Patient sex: M
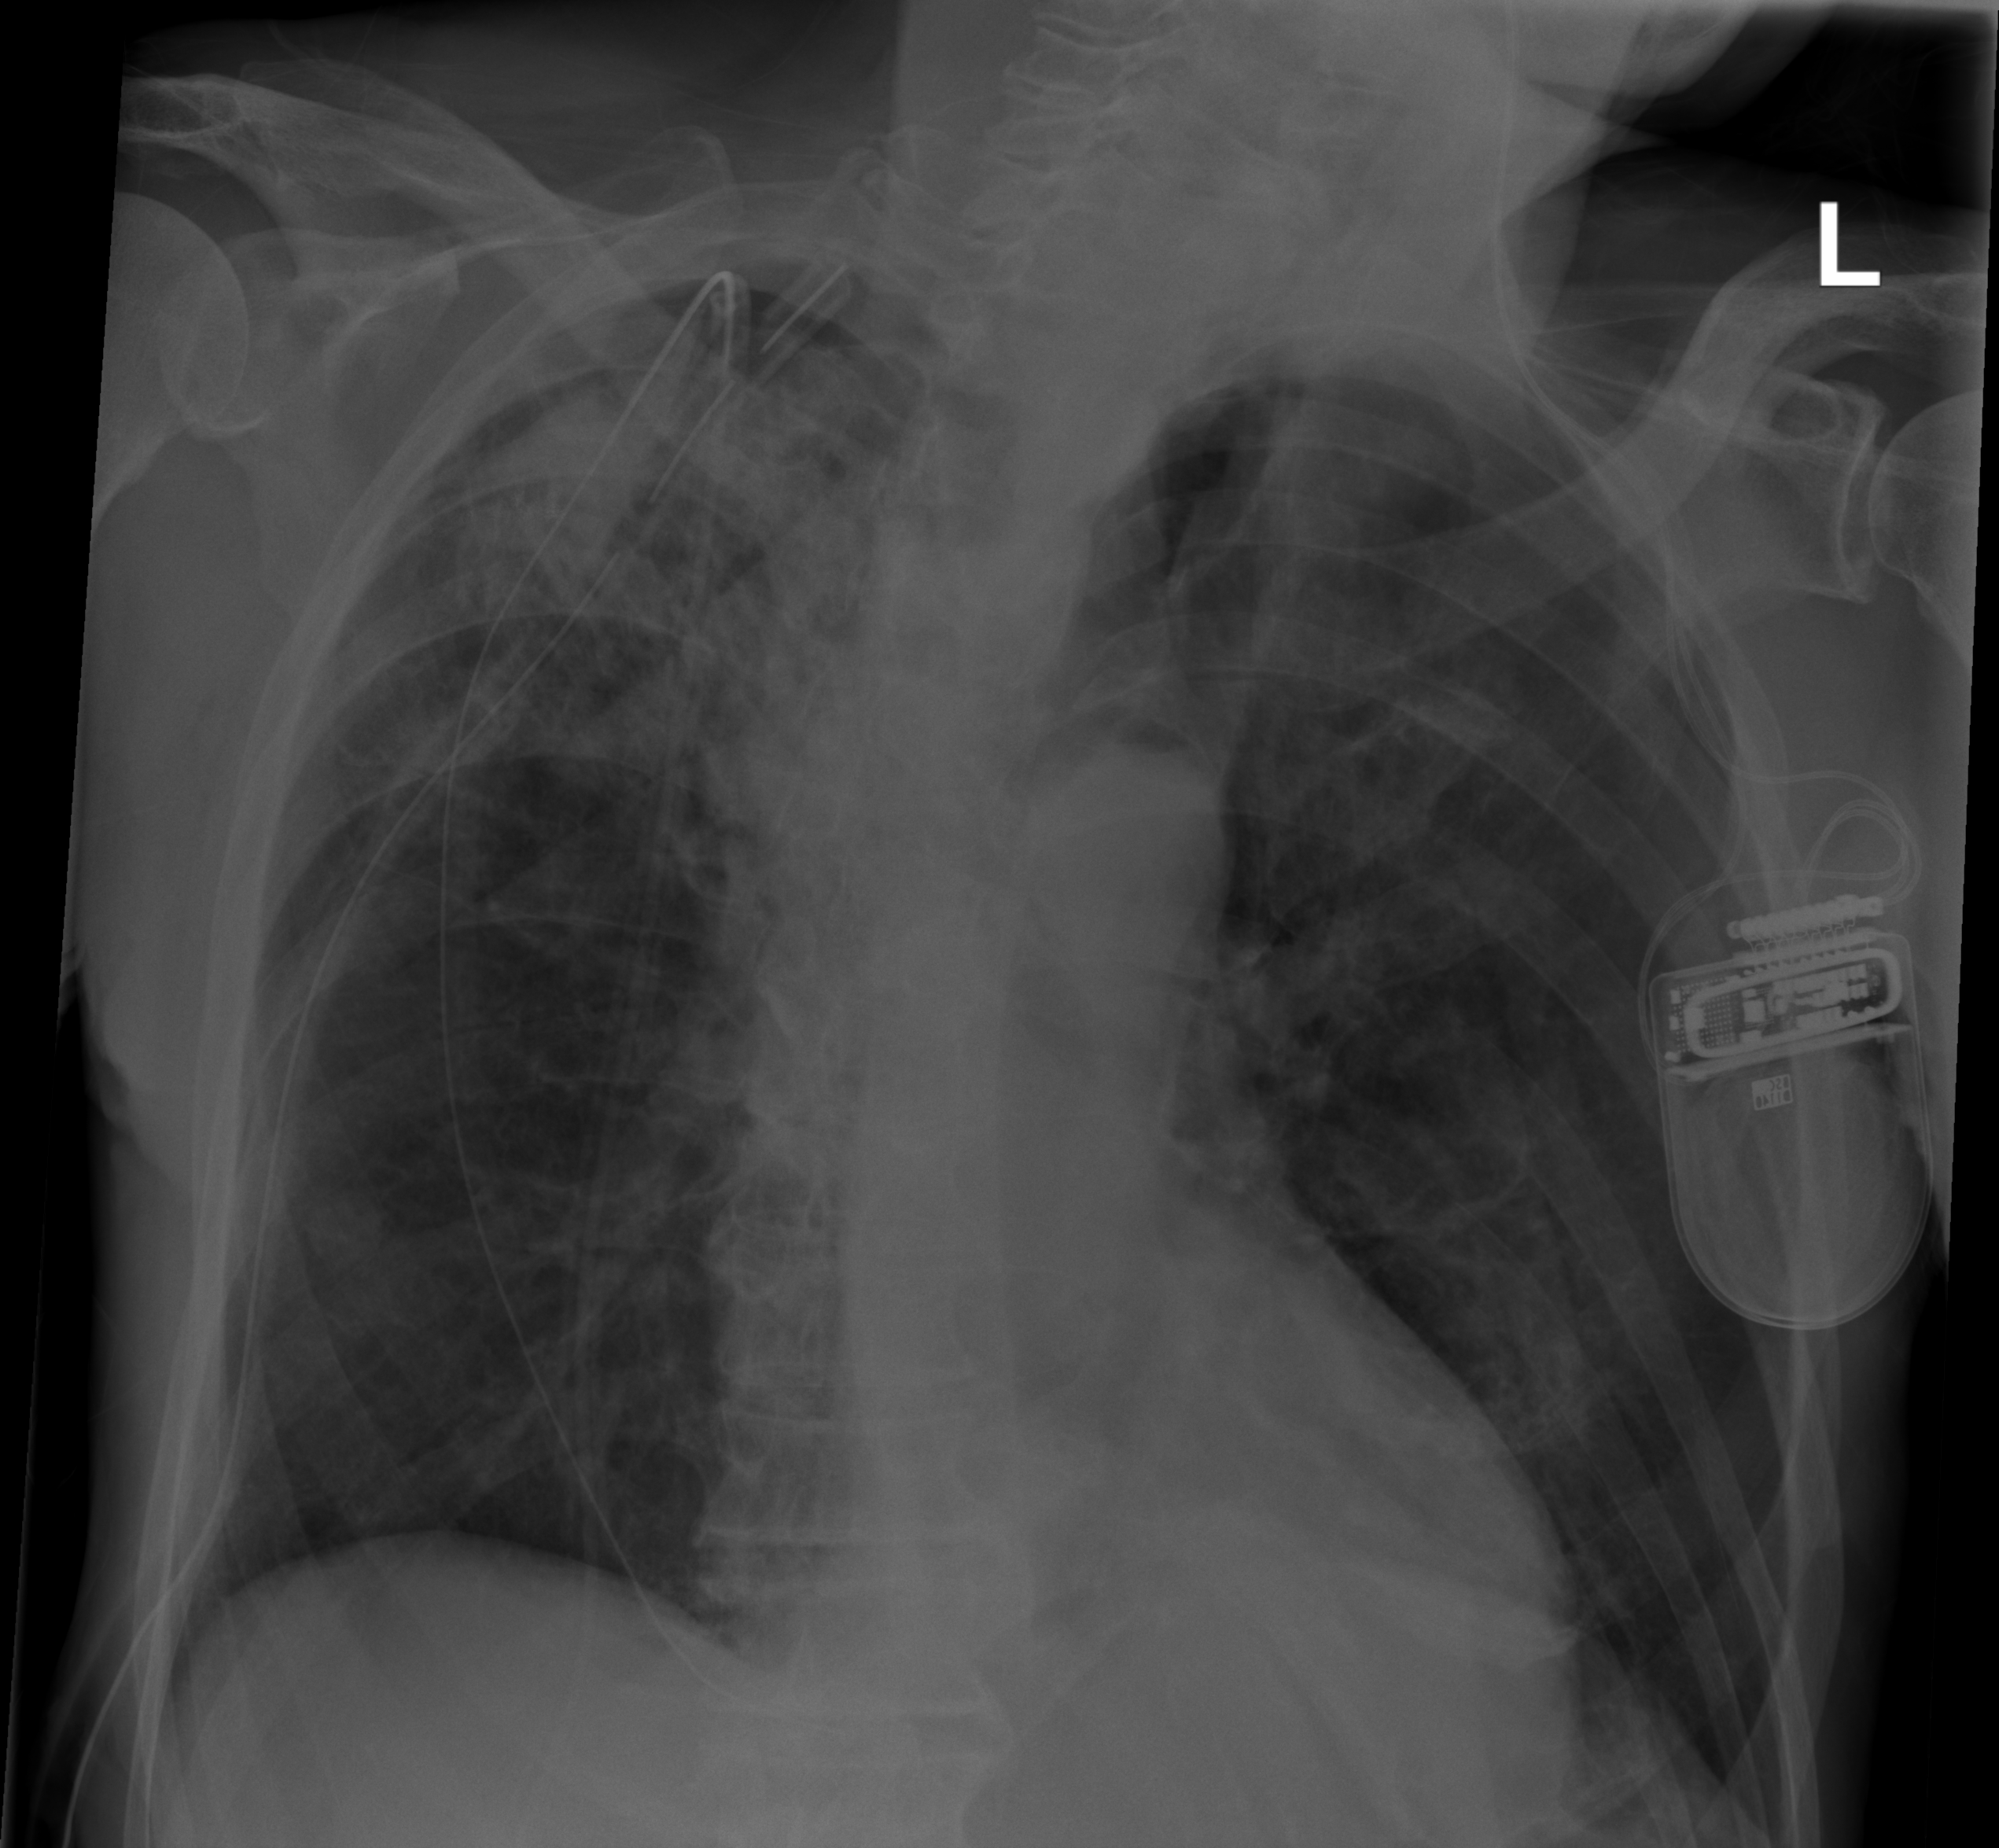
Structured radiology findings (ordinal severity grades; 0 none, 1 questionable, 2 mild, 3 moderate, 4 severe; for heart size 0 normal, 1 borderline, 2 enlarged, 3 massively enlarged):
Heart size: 0
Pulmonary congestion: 0
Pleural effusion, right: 0
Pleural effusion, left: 0
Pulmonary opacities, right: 2
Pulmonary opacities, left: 0
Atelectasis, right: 3
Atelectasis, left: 0